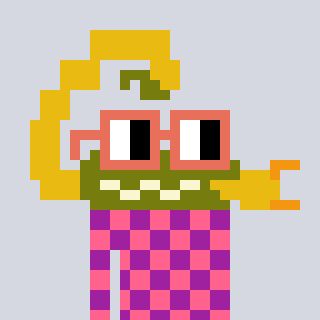
a pixel art character with square orange glasses, a scorpion-shaped head and a magenta-colored body on a cool background